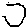
Label: hexagon